Question: I'm working Tree View constructed by using nested ul li tag as below:
'''
<ul>
<li>Level 1 a
<ul>
<li>Level 2 a</li>
<li>Level 2 b
<ul>
<li>Level 3 a</li>
<li>Level 3 b</li>
</ul>
</li>
</ul>
</li>
<li>Level 1 b</li>
</ul>
'''
I wanted the list item is clickable on cell when navigate across the Tree View like below:

I know that we can added JavaScript function on list item as below:
'''
<li onClick="redicrectPage(url)">
'''
and add 'event.cancelBubble = true' to avoid parent event is trigger when child item clicked.
My question is, any better cross-browser workaround on the implementation above?
Thank you in advanced.
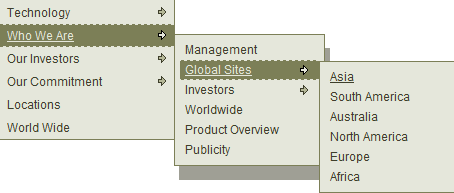
Answer: You can make a nested menu structure in CSS alone which would remove the bubbling problem. The example at <URL> uses the direct descendent selector to be able to repeat the same selectors without needing to know the depth of the menu, but if you are supporting browsers that don't have this functionality you should change the HTML to add classes to name the depth in the tree and specify those in the CSS.
HTML:
'''
<ul class="menu">
<li><a href="#">Level 1 a</a>
<ul>
<li><a href="#">Level 2 a</a></li>
<li><a href="#">Level 2 b</a>
<ul>
<li><a href="#">Level 3 a</a></li>
<li><a href="#">Level 3 b</a></li>
</ul>
</li>
</ul>
</li>
<li><a href="#">Level 1 b</a></li>
</ul>
'''
CSS
'''
* { font-family: tahoma, sans-serif; font-size: 10pt; }
a { text-decoration: none; color: #fff; display: block; }
ul { display: none; }
ul.menu, li:hover > ul { display: block; }
li > ul { position: absolute; top: 25%; left: 100%; margin-left: -1em;
box-shadow: -1px 1px 1px rgba(0,0,0,0.5); z-index: 1000; }
li { position: relative; padding: 0.1em 0.5em; width: 100px; background: silver;
box-shadow: -1px 1px 1px rgba(0,0,0,0.5); margin: 1px 1px 0; }
li:hover { background-color: #333; }
li:hover > a { color: #FAFAFE; }
'''